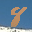
Label: 8